Milling tool wear sample.
Tool blade image: 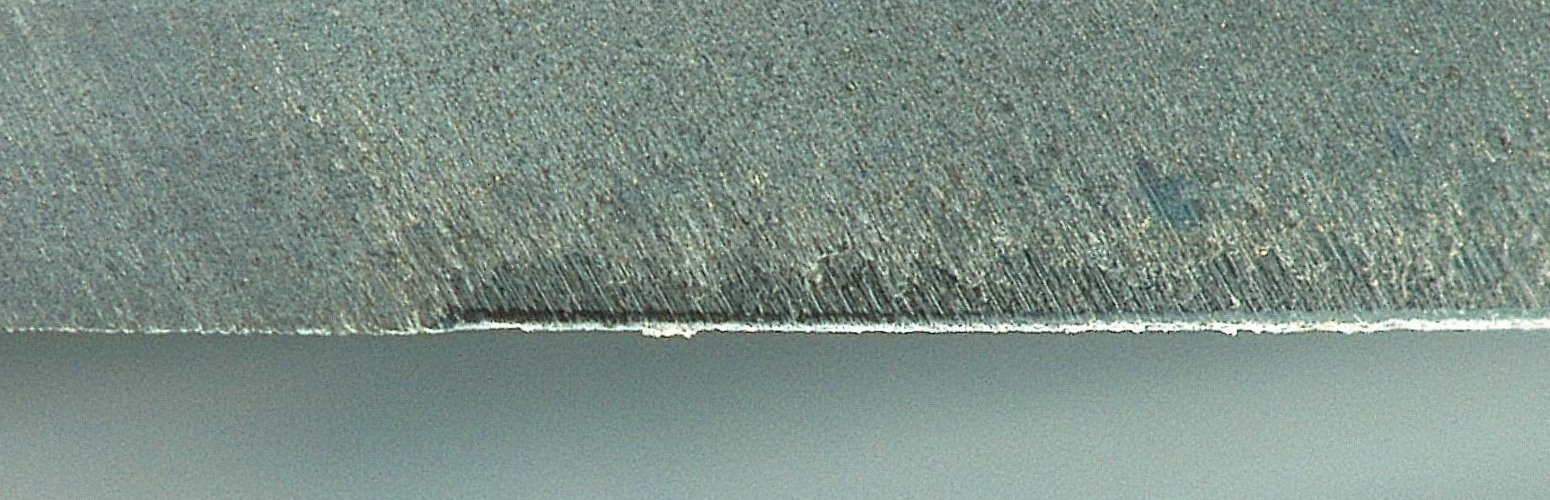
Chip image: 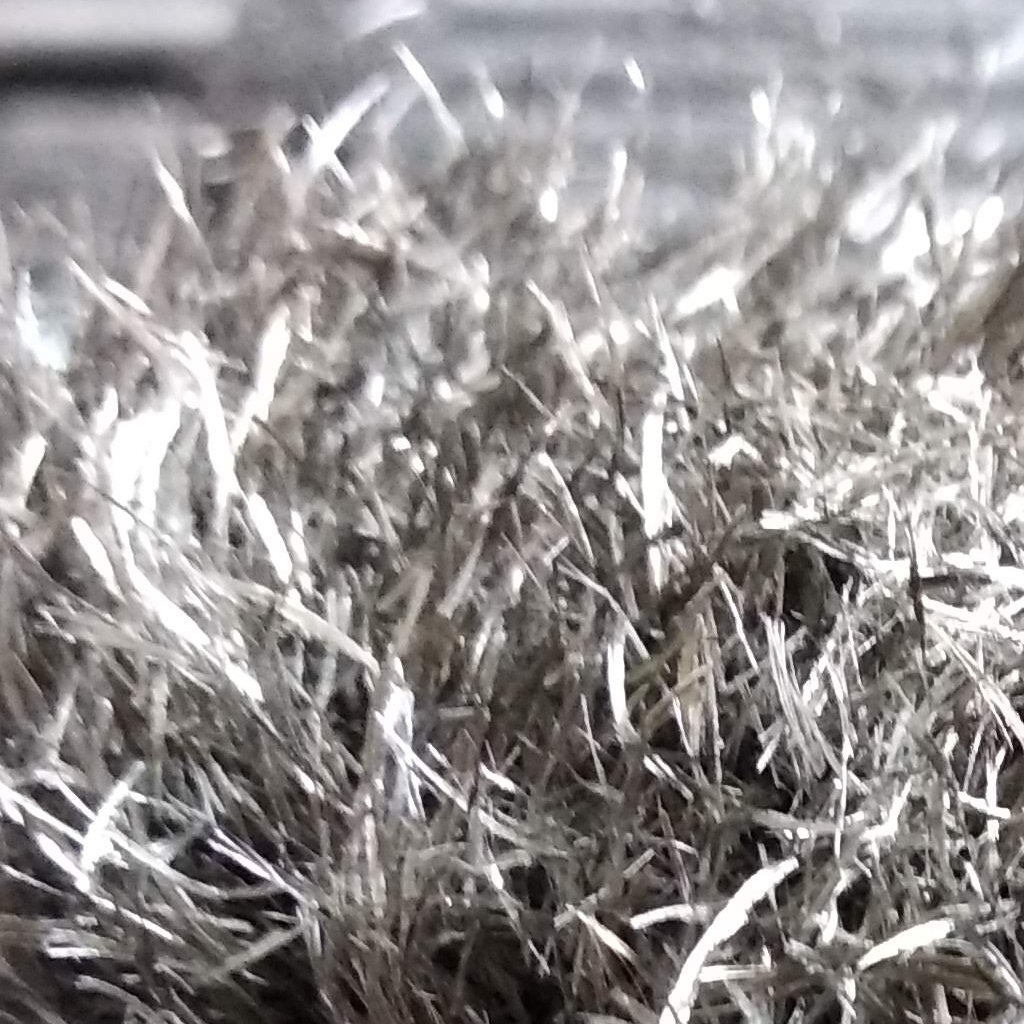
Workpiece image: 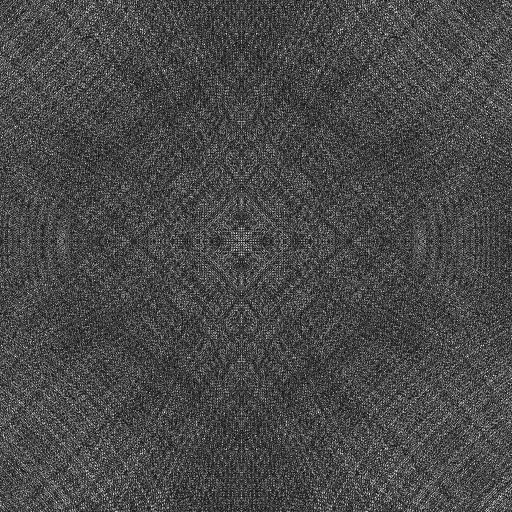
Tool wear state: sharp
Gaps: 0
Flank wear: 36.63
Overhang: 12.74
Force-signal Mel-spectrograms (X, Y, Z axes): 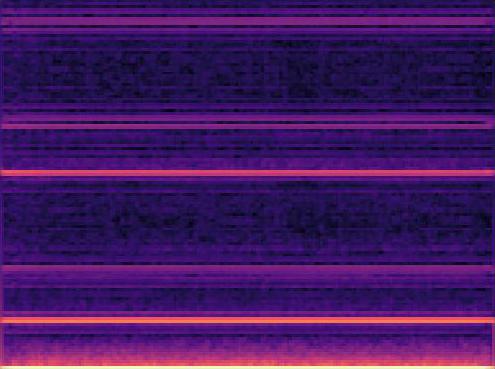 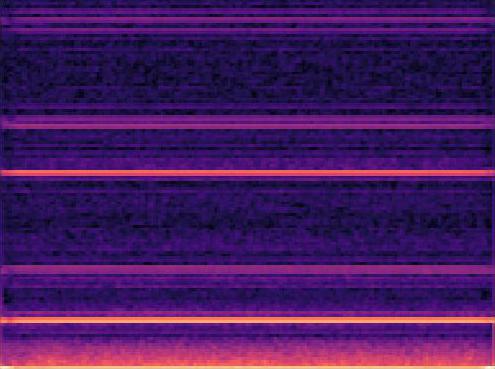 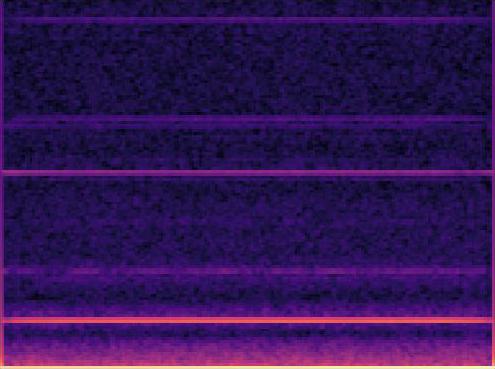
Force-signal scalograms (X, Y, Z axes): 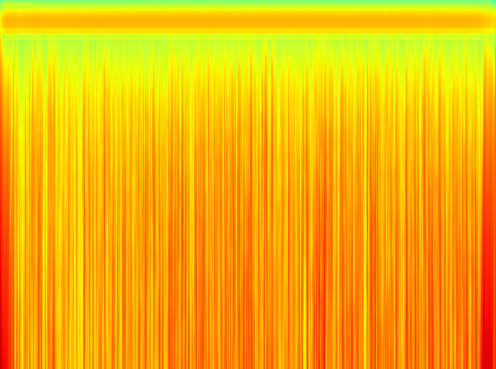 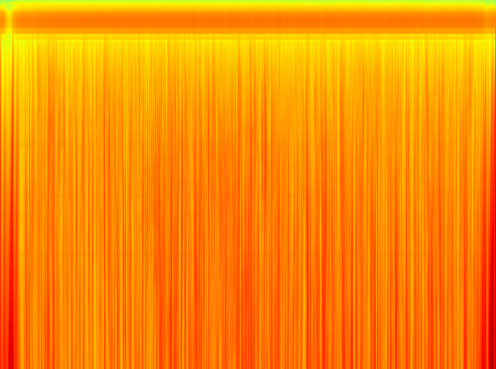 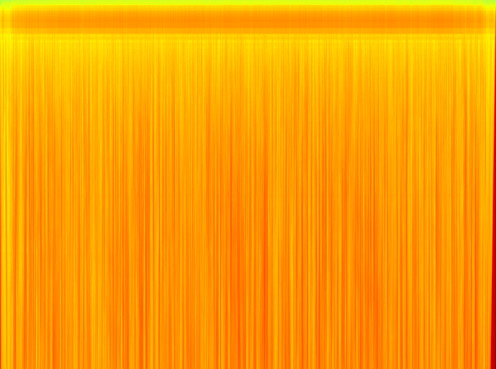
Force phase: initial_break_in_wear